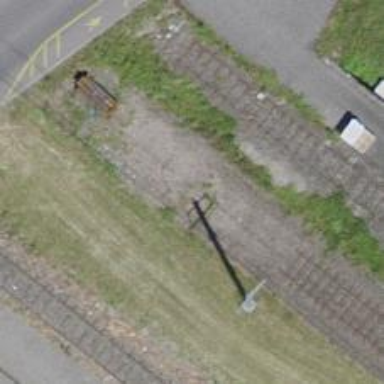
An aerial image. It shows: Single-track railway spur.